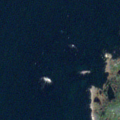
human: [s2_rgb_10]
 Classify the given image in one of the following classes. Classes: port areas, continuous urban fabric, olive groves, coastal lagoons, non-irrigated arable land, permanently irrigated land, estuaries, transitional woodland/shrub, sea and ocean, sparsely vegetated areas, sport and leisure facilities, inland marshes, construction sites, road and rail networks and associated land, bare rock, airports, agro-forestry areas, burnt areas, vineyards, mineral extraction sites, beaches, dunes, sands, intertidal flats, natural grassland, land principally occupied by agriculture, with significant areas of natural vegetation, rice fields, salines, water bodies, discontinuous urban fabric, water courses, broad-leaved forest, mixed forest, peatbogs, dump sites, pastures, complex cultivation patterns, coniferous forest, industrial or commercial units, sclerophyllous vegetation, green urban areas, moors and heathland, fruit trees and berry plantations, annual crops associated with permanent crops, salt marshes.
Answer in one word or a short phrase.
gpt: transitional woodland/shrub, sea and ocean